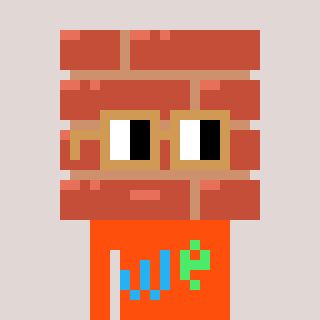
a pixel art character with square brown glasses, a wall-shaped head and a orange-colored body on a warm background